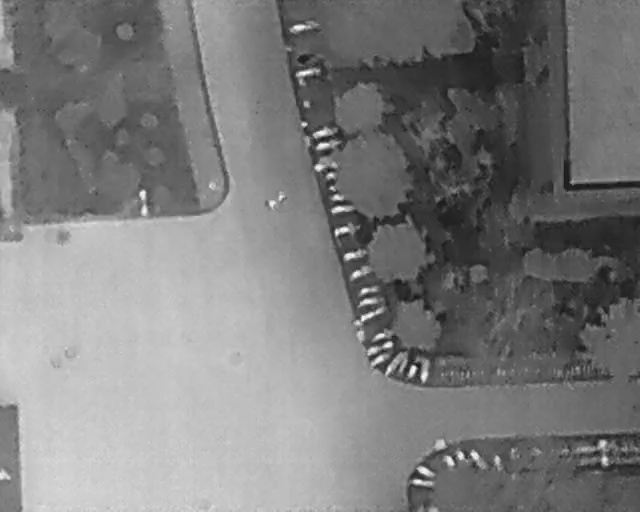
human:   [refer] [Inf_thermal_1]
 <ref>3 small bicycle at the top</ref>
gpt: <box>[[47, 11, 48, 16, 166], [49, 23, 51, 28, 163], [50, 25, 52, 31, 170]]</box>

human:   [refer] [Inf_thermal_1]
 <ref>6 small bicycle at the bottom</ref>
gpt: <box>[[64, 71, 68, 73, 2], [62, 71, 65, 73, 23], [57, 69, 61, 70, 66], [62, 69, 63, 73, 113], [65, 91, 66, 96, 3], [66, 89, 67, 94, 19]]</box>

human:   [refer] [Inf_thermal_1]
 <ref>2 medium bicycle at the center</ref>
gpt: <box>[[55, 50, 57, 56, 160], [57, 56, 58, 61, 158]]</box>

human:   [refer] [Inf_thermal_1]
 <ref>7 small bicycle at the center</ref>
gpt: <box>[[53, 42, 54, 47, 164], [52, 38, 54, 43, 167], [55, 46, 56, 51, 163], [56, 54, 58, 59, 164], [57, 58, 58, 64, 157], [58, 65, 60, 70, 156], [59, 62, 60, 68, 154]]</box>

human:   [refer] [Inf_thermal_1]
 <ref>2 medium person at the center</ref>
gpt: <box>[[41, 38, 43, 41, 2], [42, 37, 45, 39, 2]]</box>

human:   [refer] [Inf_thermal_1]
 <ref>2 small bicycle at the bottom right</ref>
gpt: <box>[[68, 89, 71, 90, 138], [72, 89, 76, 91, 135]]</box>